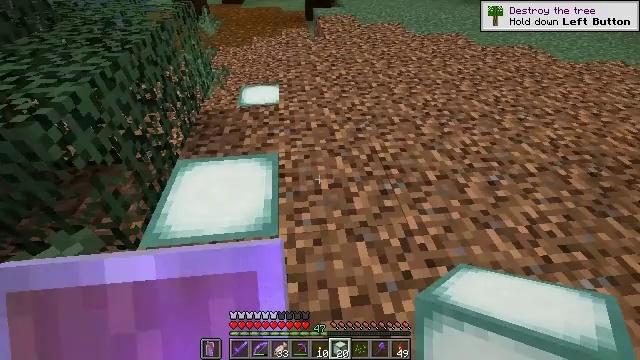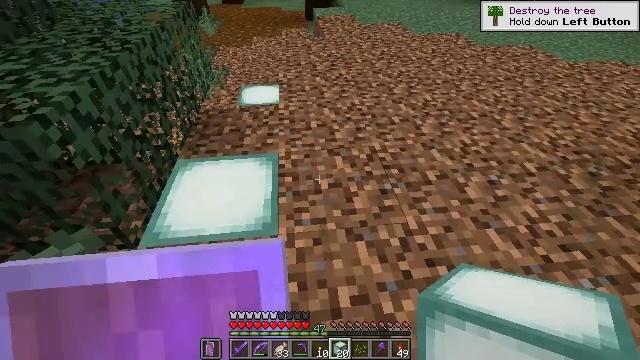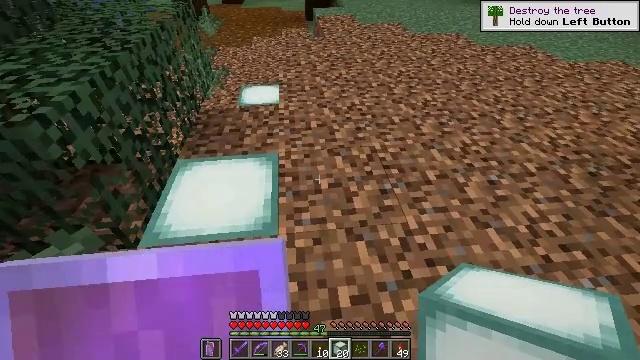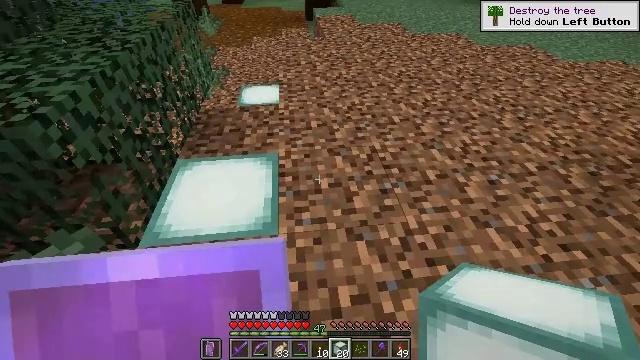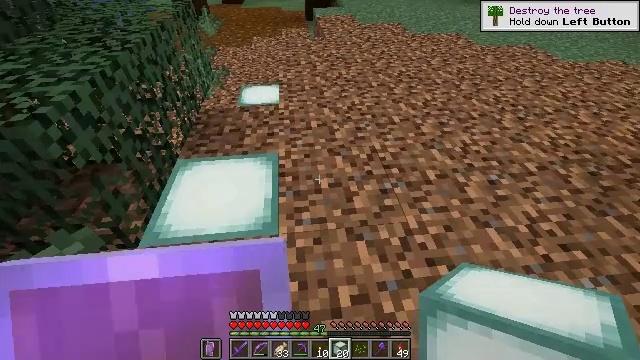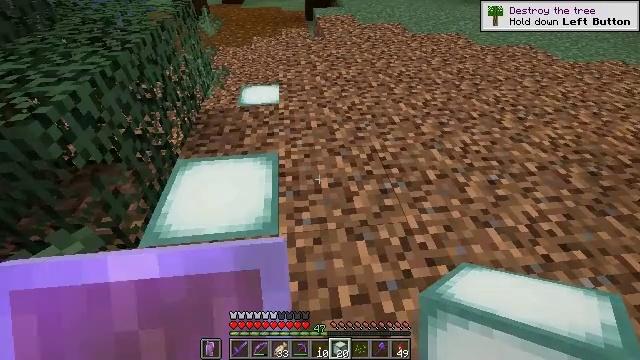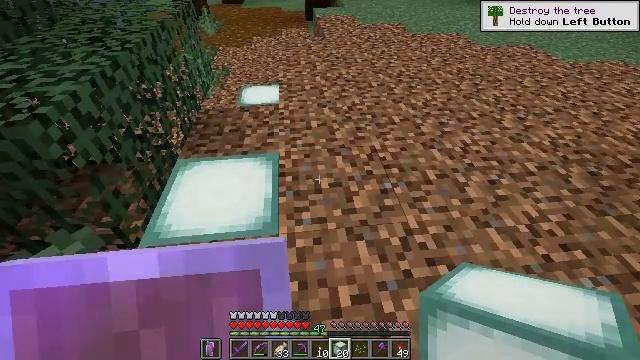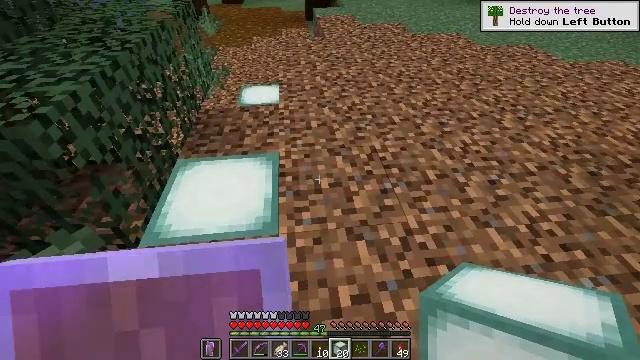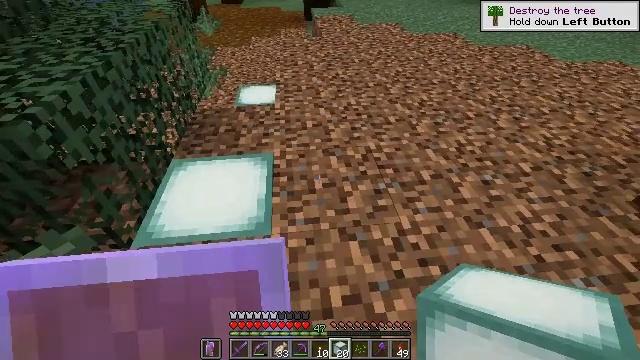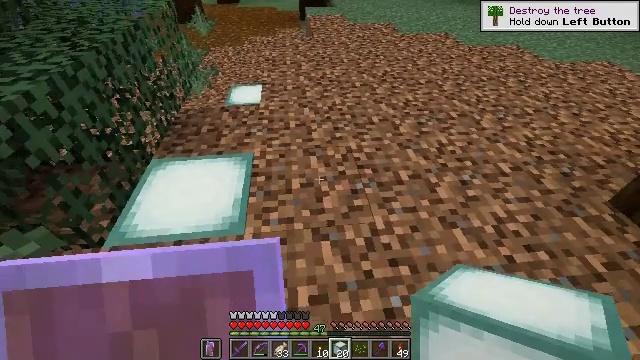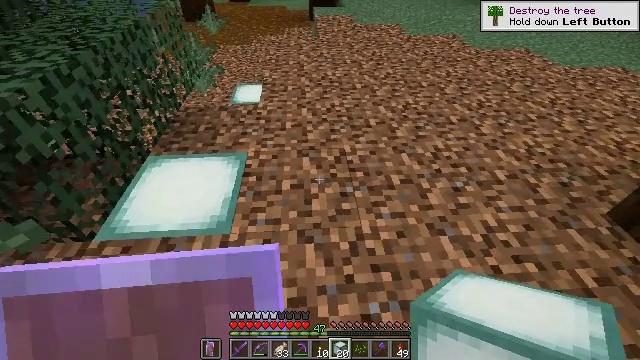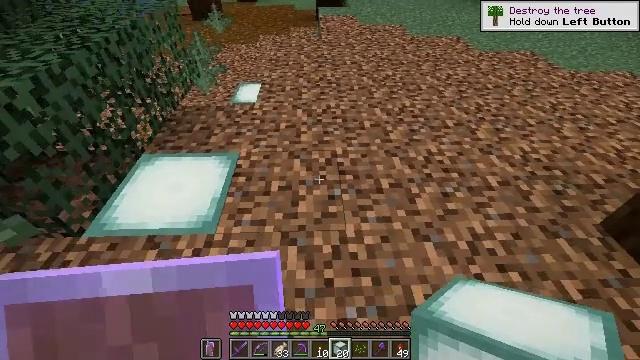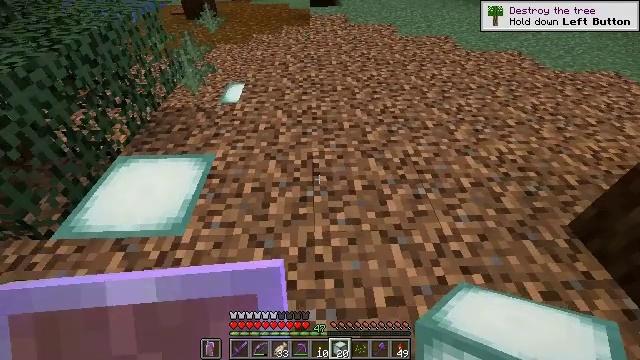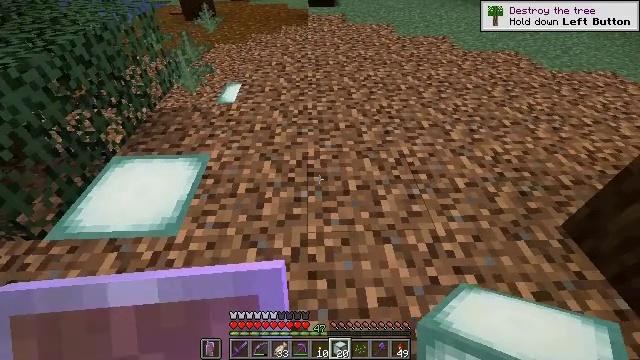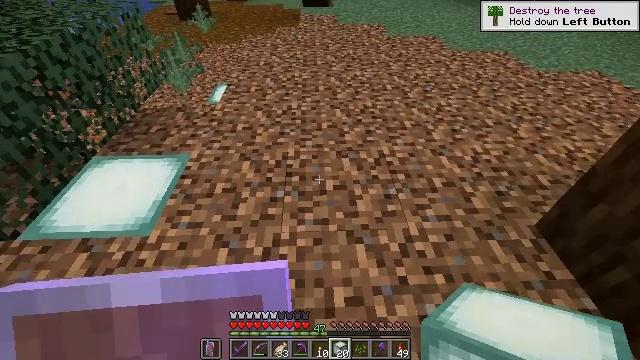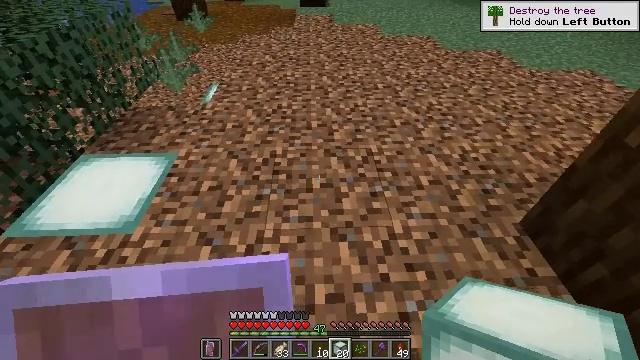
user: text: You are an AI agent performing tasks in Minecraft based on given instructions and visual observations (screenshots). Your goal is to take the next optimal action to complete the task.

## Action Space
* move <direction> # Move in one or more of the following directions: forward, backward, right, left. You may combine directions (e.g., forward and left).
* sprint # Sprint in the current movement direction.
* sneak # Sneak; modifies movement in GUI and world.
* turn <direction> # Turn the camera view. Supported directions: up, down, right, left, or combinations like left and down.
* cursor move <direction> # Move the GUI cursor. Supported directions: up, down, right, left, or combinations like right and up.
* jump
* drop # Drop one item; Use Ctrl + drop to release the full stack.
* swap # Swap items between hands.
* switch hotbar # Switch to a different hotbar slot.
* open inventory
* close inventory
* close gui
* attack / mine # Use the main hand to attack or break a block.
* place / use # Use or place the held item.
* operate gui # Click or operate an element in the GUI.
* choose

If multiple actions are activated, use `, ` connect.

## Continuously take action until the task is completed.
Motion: motion action
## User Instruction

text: Break the coarse dirt block.
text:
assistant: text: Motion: no_op
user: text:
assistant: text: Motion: no_op
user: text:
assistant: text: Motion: no_op
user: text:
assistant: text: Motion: no_op
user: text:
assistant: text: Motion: no_op
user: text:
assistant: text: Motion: no_op
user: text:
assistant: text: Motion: no_op
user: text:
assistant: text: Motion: move right
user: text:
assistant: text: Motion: move right
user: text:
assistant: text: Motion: move right, turn left
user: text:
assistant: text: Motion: move right, turn left
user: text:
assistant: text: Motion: move right
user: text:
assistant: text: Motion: move right
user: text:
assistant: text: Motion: no_op
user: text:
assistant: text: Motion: no_op
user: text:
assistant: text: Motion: no_op
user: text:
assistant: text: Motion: no_op
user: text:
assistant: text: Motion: no_op
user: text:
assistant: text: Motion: no_op
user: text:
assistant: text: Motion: no_op
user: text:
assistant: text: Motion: no_op
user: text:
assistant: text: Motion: no_op
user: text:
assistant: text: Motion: no_op
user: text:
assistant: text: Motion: no_op
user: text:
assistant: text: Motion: no_op
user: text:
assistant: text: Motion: no_op
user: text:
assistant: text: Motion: no_op
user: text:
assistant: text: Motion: no_op
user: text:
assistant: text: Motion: no_op
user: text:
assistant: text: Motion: no_op